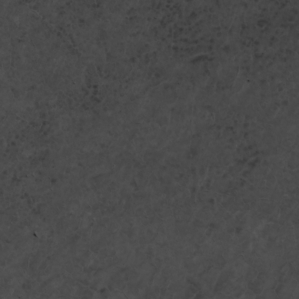
Label: non_frost